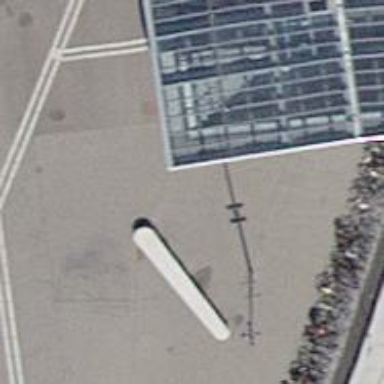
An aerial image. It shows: High mast lamp post.